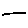
Label: line